This time-domain trace was recorded on a rotor test rig. Determine the machine's mechanical condition. Answer with exactly one of: normal, misalignment, unbalance, looseness.
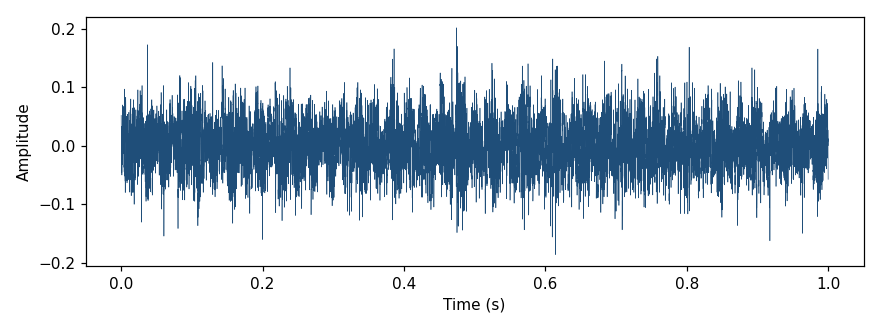
Answer: misalignment